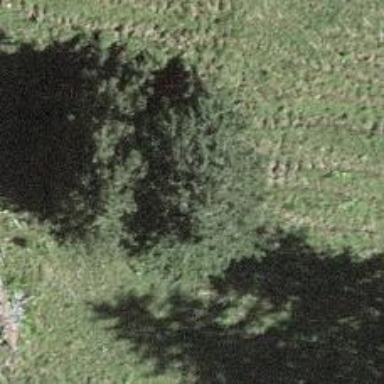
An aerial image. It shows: Single tag "natural: tree."